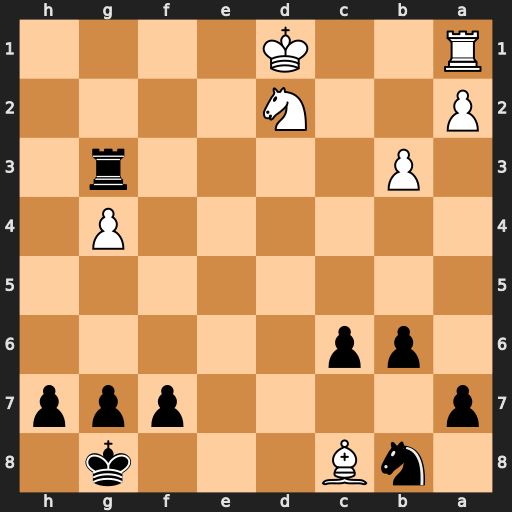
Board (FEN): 1nB3k1/p4ppp/1pp5/8/6P1/1P4r1/P2N4/R2K4
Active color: b
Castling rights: -
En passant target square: -
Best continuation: Rg1+ Ke2 Rxa1